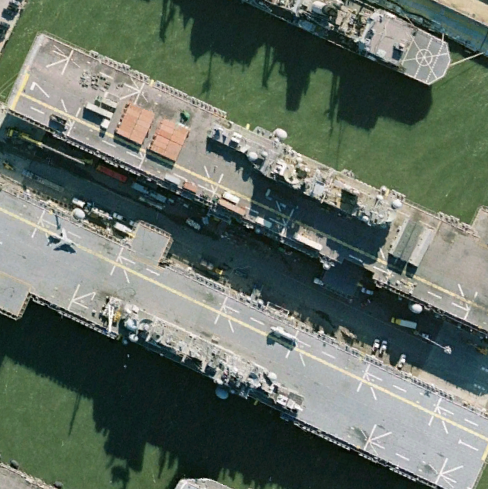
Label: Wasp-class_assault_ship